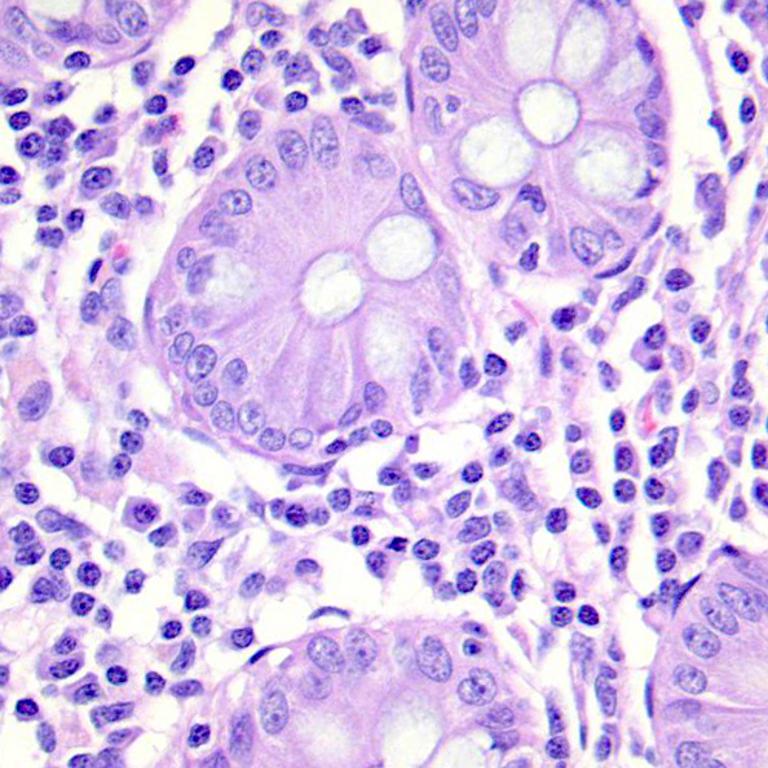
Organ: colon
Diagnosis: benign